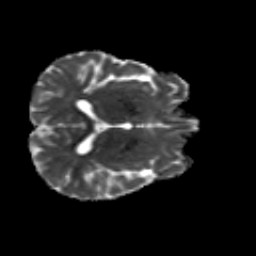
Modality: MD
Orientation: axial
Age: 21
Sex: male
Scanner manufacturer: siemens
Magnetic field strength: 3 T
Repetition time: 8.8 s
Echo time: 0.085 s